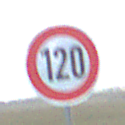
Verkehrszeichen: Geschwindigkeit120
Umgebung: Outdoor, RoadRail
Tageszeit: SunriseSunset
Wetter: PartlyCloudy
Licht: Natural
Jahreszeit: NotSpecified
Kontrast: LowContrast